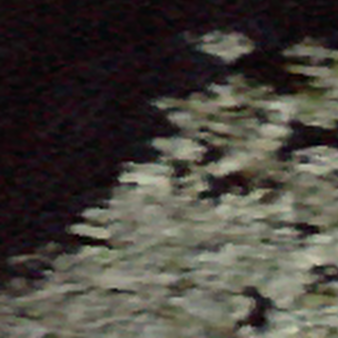
Label: other